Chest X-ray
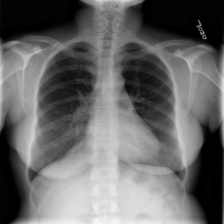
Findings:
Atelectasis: negative
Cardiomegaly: negative
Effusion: negative
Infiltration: negative
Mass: negative
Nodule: negative
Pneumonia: negative
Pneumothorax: negative
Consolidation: negative
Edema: negative
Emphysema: negative
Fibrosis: negative
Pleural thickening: negative
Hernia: negative